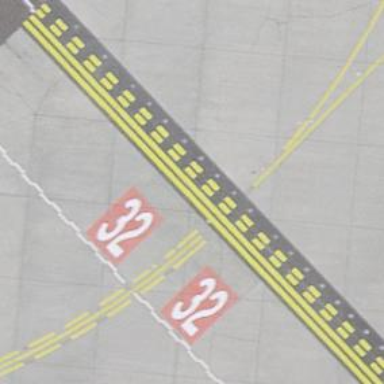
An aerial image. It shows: Runway holding position.